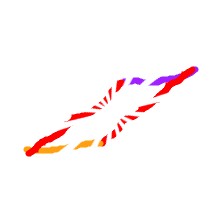
Shape: parallelogram